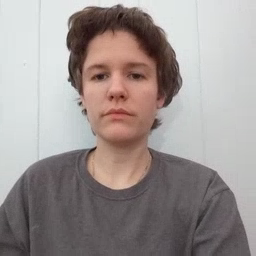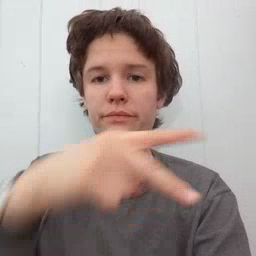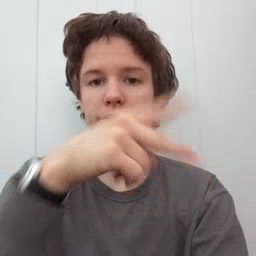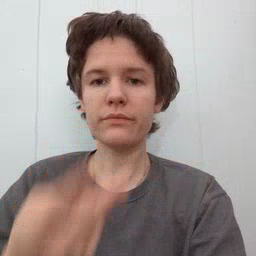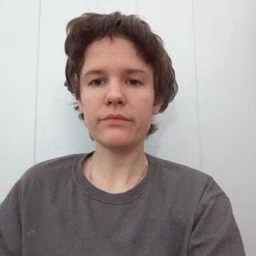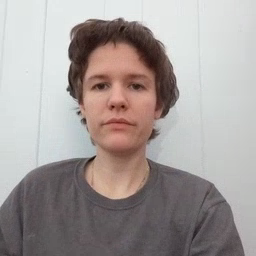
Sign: fall